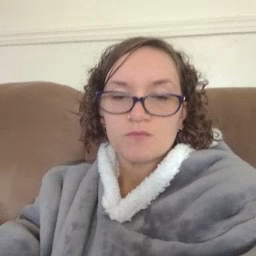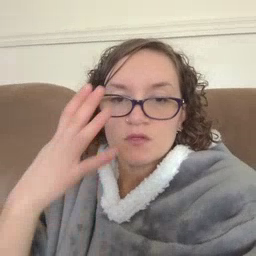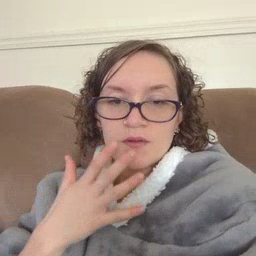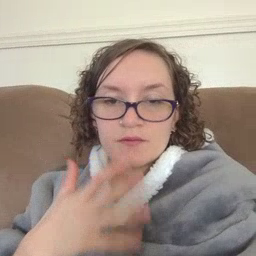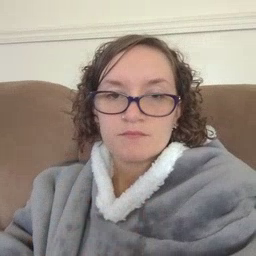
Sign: sad